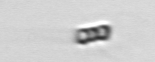
Label: Chaetoceros